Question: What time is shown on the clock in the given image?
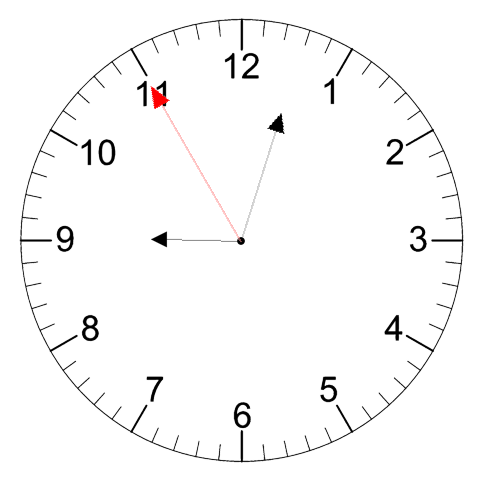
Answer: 09:02:55